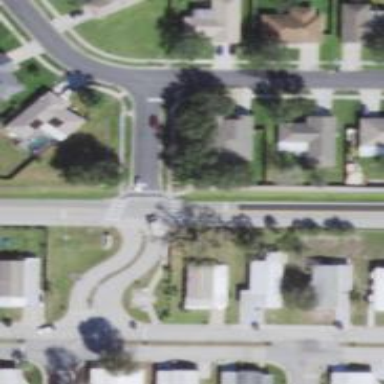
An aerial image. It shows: Uncontrolled footway crossing marked with lines.